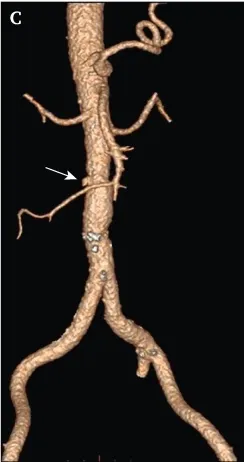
Three dimensional reconstructions of the evolution of the double aorto-enteric fistula (AEF). (C) Pseudoaneurysm (arrow) on the latest computed tomography scan available two weeks pre-operatively for the secondary AEF (focused on the latter secondary AEF).
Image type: radiology (ct)